Question: I have three columns named i1,i2 and i3. Each of these columns is a vector of equal length. Each of them contain 1 and -1. I want to have an output column where the value should be
- - -

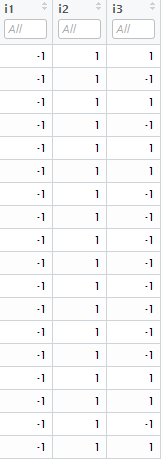
Answer: You can try the following
'''
set.seed(1)
(x <- matrix(sample(c(-1,1), 60, TRUE), ncol = 3))
# [,1] [,2] [,3]
# [1,] -1 1 1
# [2,] -1 -1 1
# [3,] 1 1 1
# [4,] 1 -1 1
# [5,] -1 -1 1
# [6,] 1 -1 1
# [7,] 1 -1 -1
# [8,] 1 -1 -1
# [9,] 1 1 1
# [10,] -1 -1 1
# [11,] -1 -1 -1
# [12,] -1 1 1
# [13,] 1 -1 -1
# [14,] -1 -1 -1
# [15,] 1 1 -1
# [16,] -1 1 -1
# [17,] 1 1 -1
# [18,] 1 -1 1
# [19,] -1 1 1
# [20,] 1 -1 -1
'''
When the row sums are 3 or -3, multiply by the sign
'''
rs <- rowSums(x)
cbind(x, ind = (abs(rs) == 3) * sign(rs))
# ind
# [1,] -1 1 1 0
# [2,] -1 -1 1 0
# [3,] 1 1 1 1
# [4,] 1 -1 1 0
# [5,] -1 -1 1 0
# [6,] 1 -1 1 0
# [7,] 1 -1 -1 0
# [8,] 1 -1 -1 0
# [9,] 1 1 1 1
# [10,] -1 -1 1 0
# [11,] -1 -1 -1 -1
# [12,] -1 1 1 0
# [13,] 1 -1 -1 0
# [14,] -1 -1 -1 -1
# [15,] 1 1 -1 0
# [16,] -1 1 -1 0
# [17,] 1 1 -1 0
# [18,] 1 -1 1 0
# [19,] -1 1 1 0
# [20,] 1 -1 -1 0
'''